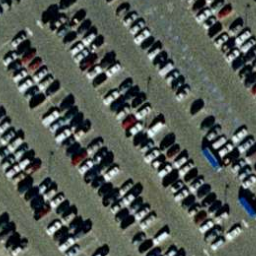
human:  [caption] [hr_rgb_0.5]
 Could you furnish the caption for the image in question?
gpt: Lots of cars parked neatly in the parking lot .

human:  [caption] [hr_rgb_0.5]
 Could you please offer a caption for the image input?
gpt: Many cars densely arranged with some empty parking spaces in the parking lot .

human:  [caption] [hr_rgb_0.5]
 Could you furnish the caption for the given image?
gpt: Lots of cars parked in lines in the parking lot .

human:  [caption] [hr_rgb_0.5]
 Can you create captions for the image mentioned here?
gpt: It is a parking lot with many cars densely arranged and some parking spots are free .

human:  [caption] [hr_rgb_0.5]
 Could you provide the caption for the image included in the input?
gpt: Many cars densely arranged with some free parking spots in the parking lot .